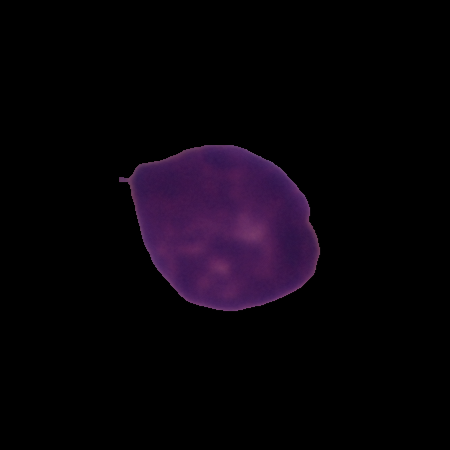
Label: healthy